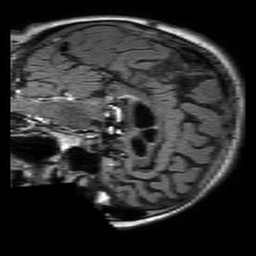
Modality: FLAIR
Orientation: sagittal
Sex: female
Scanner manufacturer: philips
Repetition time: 11 s
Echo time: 0.125 s